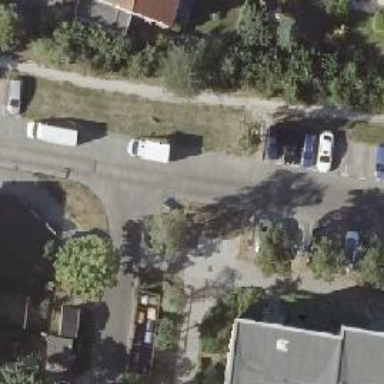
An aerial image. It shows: Compacted footway.